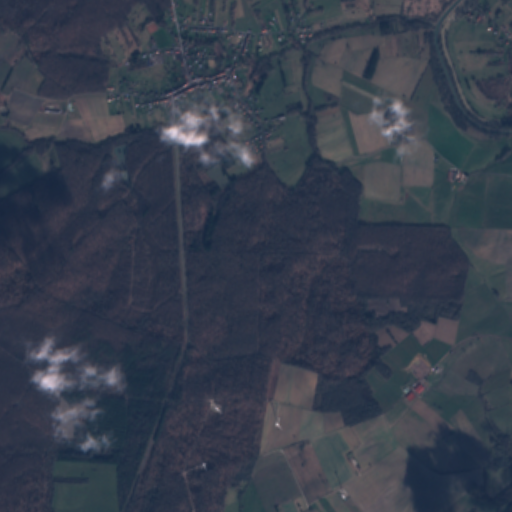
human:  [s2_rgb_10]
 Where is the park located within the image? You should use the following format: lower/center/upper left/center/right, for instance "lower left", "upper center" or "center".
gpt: The park is located in the upper left of the image.
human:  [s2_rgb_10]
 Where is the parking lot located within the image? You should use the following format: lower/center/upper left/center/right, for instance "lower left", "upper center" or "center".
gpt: The parking lot is located in the upper right of the image.
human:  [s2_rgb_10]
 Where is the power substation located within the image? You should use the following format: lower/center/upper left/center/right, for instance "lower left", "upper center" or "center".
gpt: The power substation is located in the upper center of the image.
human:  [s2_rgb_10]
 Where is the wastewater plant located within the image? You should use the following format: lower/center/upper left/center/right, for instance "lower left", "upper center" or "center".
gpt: The wastewater plant is located in the upper right of the image.
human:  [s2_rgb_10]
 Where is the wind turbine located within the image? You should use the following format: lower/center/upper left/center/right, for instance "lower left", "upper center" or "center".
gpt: The wind turbine is located in the lower right of the image.
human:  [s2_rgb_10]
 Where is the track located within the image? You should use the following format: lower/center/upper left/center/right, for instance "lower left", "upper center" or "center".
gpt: There is no track in the image.